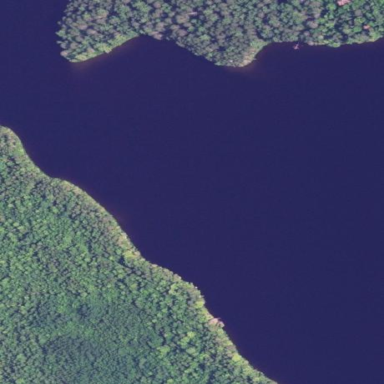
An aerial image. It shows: Lake with natural water.